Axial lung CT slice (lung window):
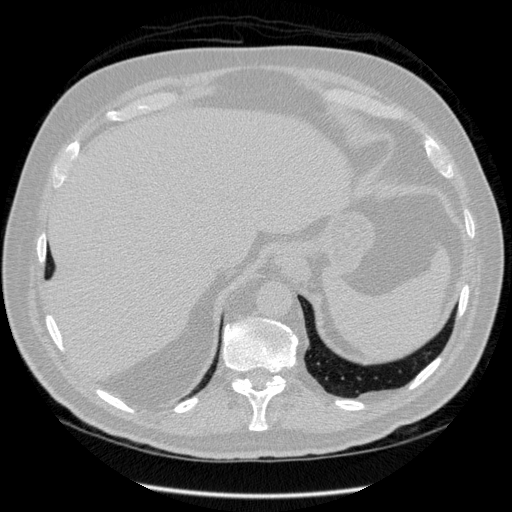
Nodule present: no